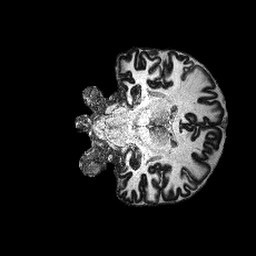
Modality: MP2RAGE
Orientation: coronal